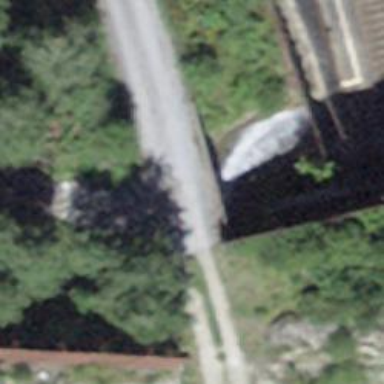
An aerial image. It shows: Retaining wall.